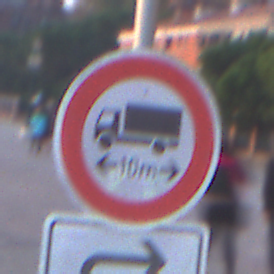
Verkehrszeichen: TatsaechlicheLaenge
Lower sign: RichtungsangabeDurchPfeile5
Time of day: SunriseSunset
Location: Outdoor (Urban)
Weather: Clear
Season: NotSpecified
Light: Natural